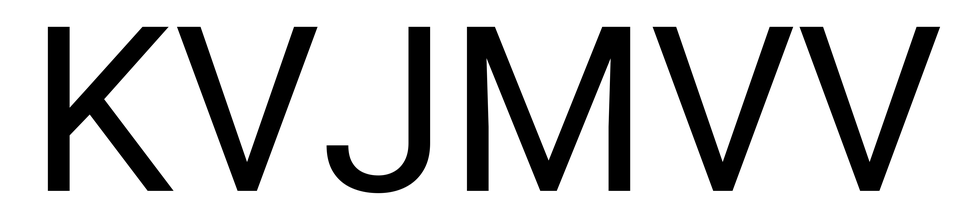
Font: Roboto_Regular